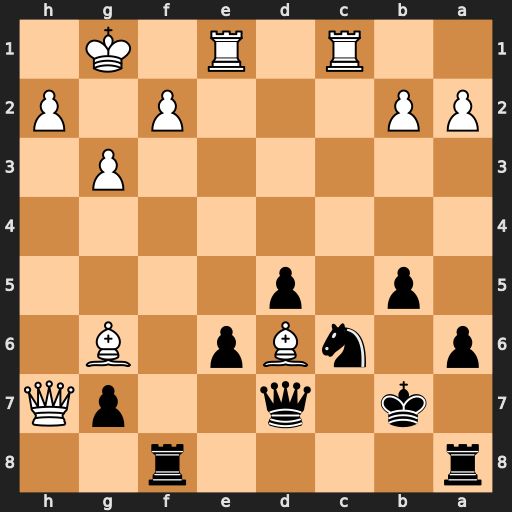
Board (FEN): r4r2/1k1q2pQ/p1nBp1B1/1p1p4/8/6P1/PP3P1P/2R1R1K1
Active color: b
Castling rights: -
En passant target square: -
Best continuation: Rh8 Qxh8 Rxh8